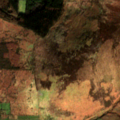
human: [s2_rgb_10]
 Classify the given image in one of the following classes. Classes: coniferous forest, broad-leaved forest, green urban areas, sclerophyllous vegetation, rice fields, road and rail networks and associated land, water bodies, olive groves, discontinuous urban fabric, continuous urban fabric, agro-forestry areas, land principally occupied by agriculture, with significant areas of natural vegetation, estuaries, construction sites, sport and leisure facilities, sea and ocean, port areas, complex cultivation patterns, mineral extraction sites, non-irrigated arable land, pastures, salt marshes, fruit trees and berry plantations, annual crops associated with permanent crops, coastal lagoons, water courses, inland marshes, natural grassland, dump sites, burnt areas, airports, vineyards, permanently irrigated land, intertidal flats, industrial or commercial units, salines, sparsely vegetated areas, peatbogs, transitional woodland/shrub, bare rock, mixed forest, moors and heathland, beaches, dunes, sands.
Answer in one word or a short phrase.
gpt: pastures, land principally occupied by agriculture, with significant areas of natural vegetation, coniferous forest, mixed forest, peatbogs